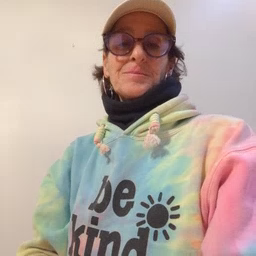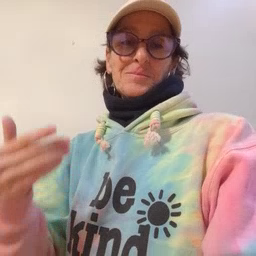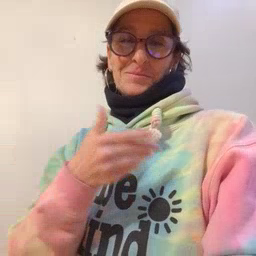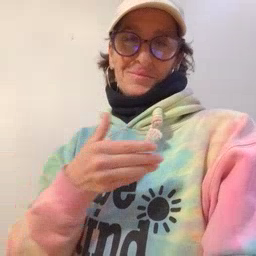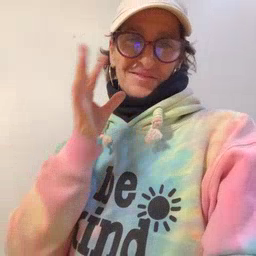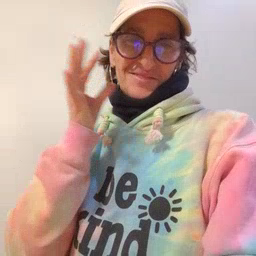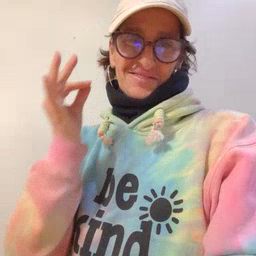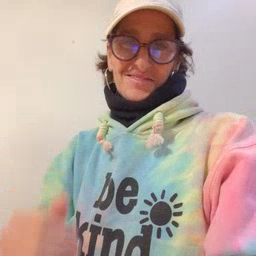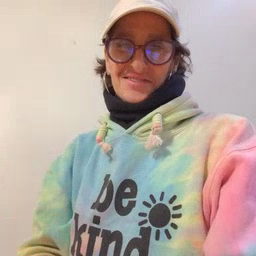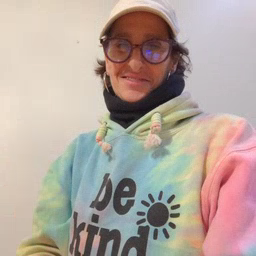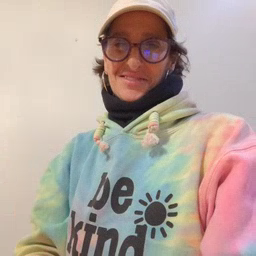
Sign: kitty